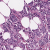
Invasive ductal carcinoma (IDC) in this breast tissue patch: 1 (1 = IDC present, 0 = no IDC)